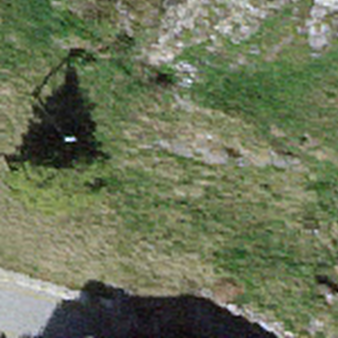
Label: other